Breast ultrasound image
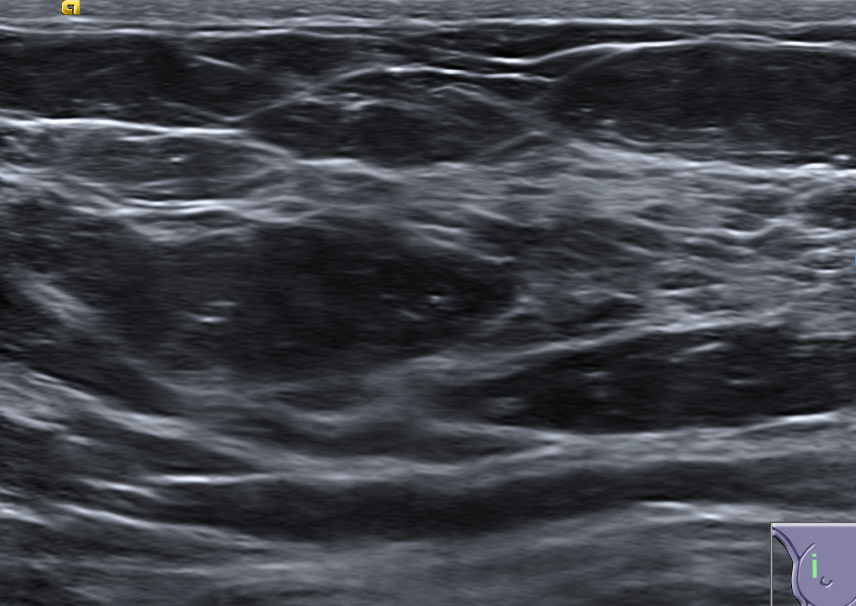
Diagnosis: normal